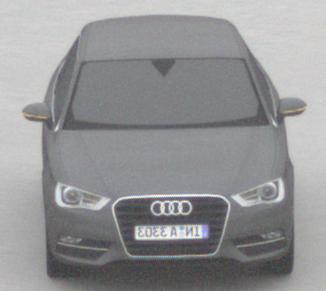
Make: Audi
Model: A3 1.2 TFSI
Detailed model: A3 (8V)
Model produced from: 2013/02
Model produced until: 2014/05
Doors: 3
Color: gray
Road condition: dry road
Daytime: midday
Contrast: low contrast